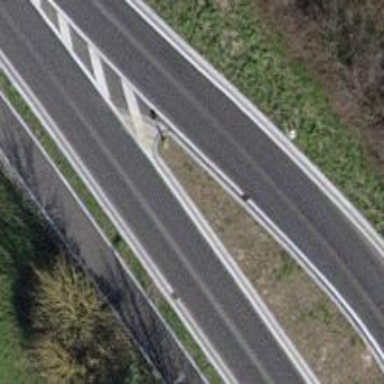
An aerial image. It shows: Primary highway.